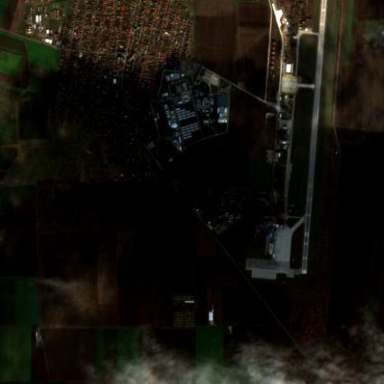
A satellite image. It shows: International aerodrome categorized as public/military.